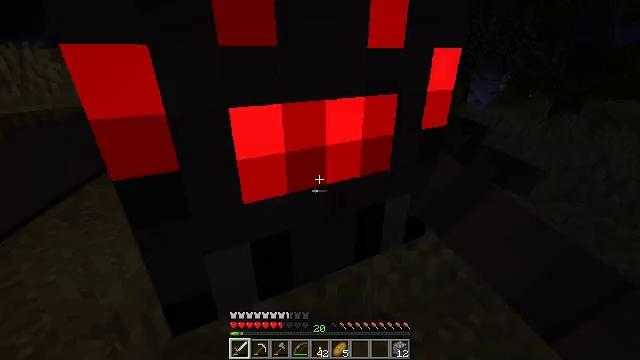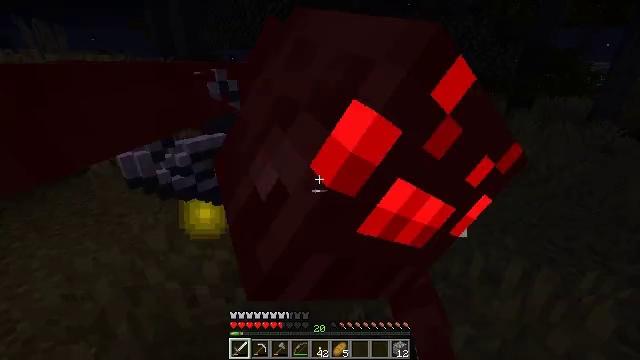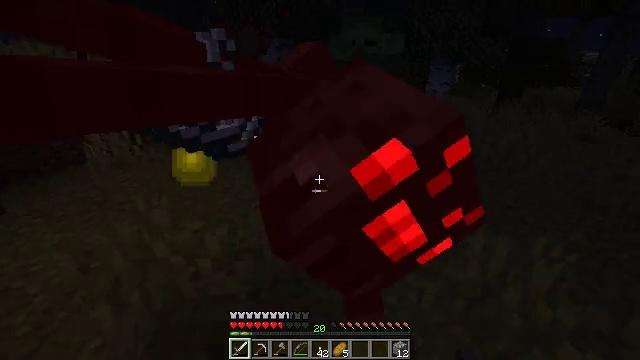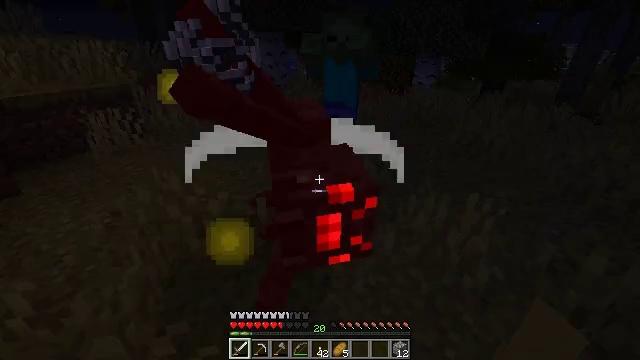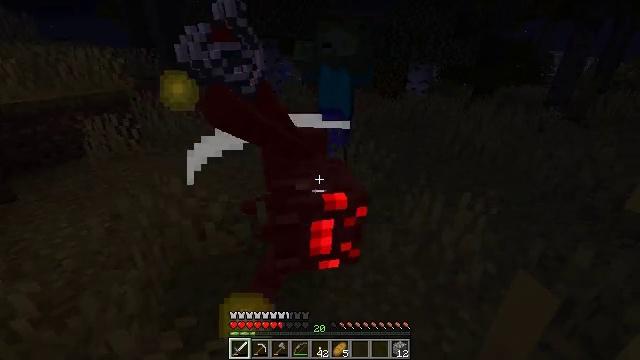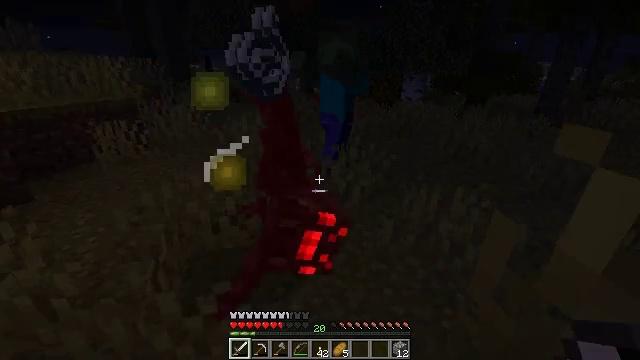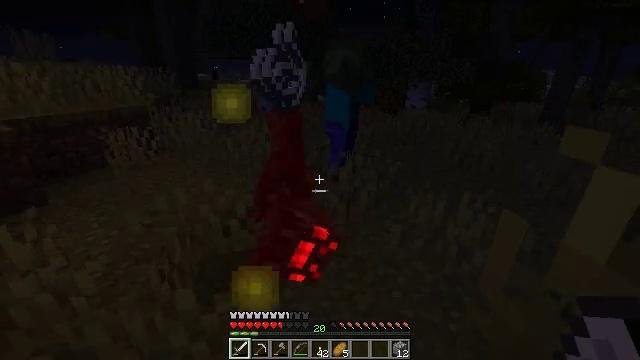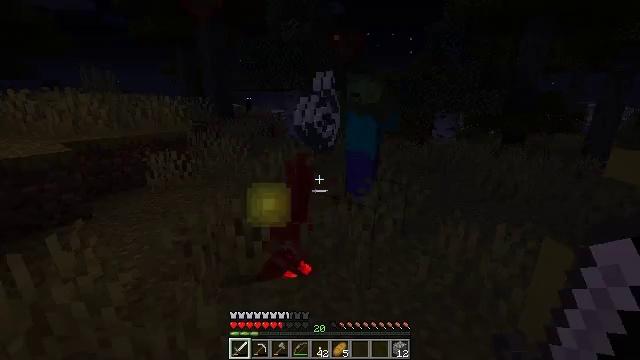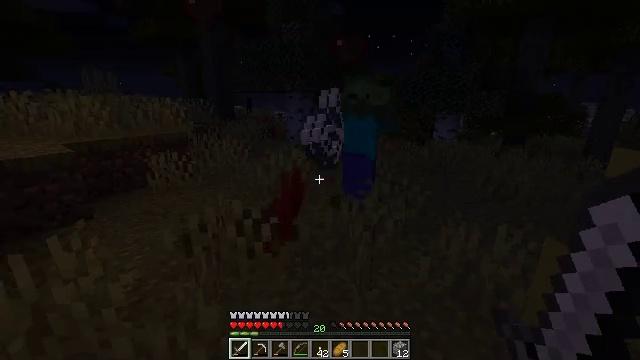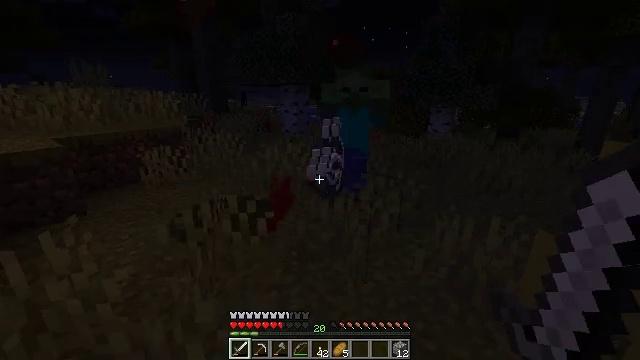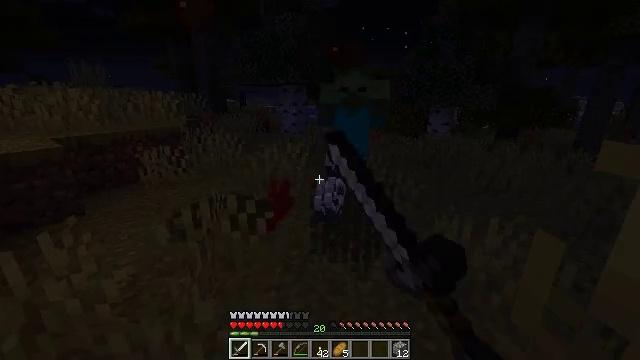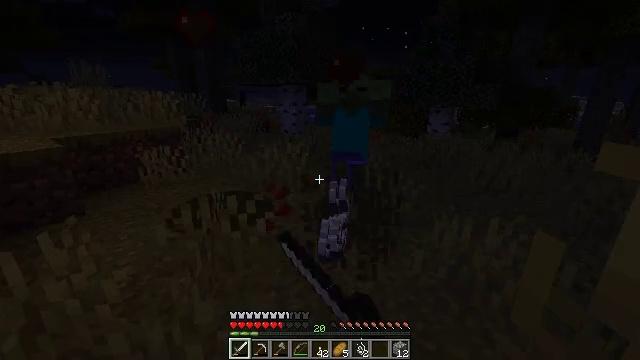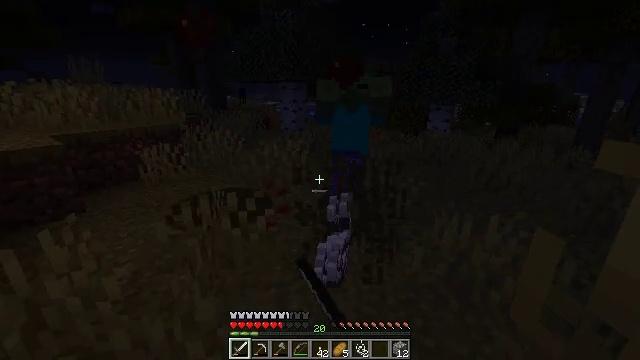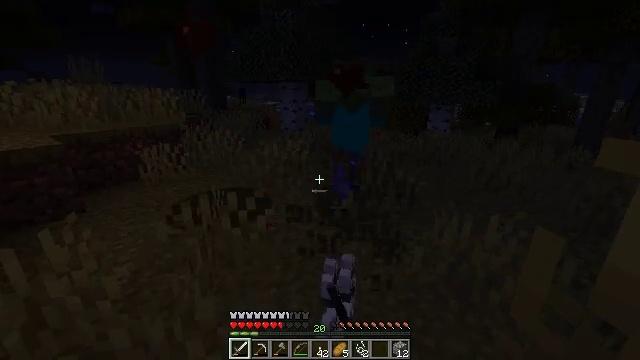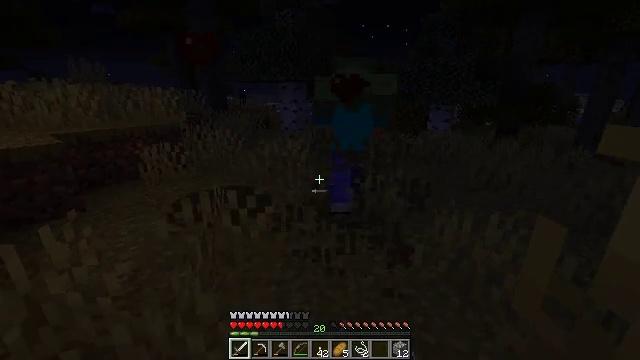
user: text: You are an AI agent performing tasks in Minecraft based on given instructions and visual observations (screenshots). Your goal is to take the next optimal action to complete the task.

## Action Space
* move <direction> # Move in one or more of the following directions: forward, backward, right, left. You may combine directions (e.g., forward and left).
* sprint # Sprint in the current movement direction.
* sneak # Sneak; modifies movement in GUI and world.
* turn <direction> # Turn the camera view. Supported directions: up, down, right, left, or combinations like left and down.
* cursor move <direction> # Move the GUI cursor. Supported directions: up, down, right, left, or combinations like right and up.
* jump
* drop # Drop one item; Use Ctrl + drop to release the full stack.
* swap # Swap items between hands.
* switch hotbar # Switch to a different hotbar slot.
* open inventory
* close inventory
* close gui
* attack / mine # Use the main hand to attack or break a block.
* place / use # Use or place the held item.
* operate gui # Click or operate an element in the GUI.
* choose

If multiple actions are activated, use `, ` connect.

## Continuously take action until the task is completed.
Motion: motion action
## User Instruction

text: Gather grass by holding the left mouse button.
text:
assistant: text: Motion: move back, turn right, attack / mine
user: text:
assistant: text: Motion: move back, turn right and down, attack / mine
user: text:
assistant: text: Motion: move back, turn right and down, attack / mine
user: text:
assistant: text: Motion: move back, turn right and up, attack / mine
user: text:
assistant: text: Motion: move back, turn up, attack / mine
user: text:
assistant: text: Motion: move back, turn up, attack / mine
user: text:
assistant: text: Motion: move back, turn left and up, attack / mine
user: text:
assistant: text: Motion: move back, attack / mine
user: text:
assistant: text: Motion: move back, turn right and down, attack / mine
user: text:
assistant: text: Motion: move back, attack / mine
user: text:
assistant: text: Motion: move back
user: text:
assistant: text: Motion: move back, attack / mine
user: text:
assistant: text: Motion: attack / mine
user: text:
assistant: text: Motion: no_op
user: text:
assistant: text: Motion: no_op